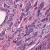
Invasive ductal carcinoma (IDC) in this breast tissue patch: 1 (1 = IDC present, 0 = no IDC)